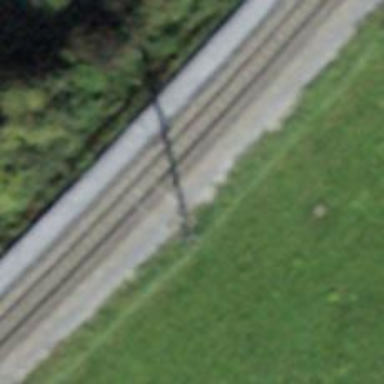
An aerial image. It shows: Power pole.